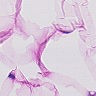
Metastatic tissue present: no